Interaction volume radius: 5 \u00c5
Interaction volume height: 45 \u00c5
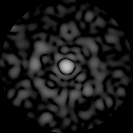
Disorder parameter: 0.8149